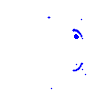
Particle: pion